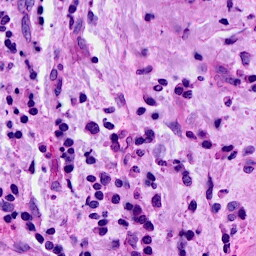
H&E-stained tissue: Breast